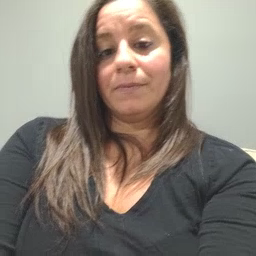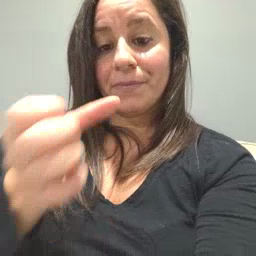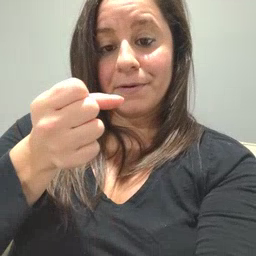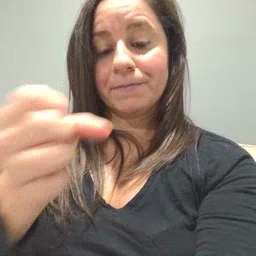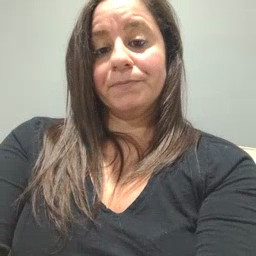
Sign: milk